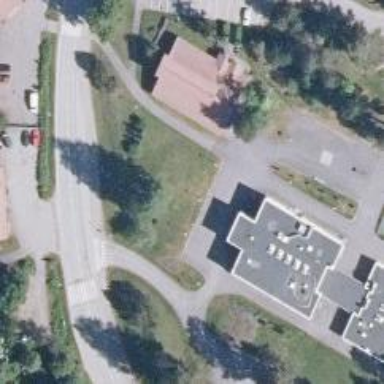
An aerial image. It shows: School building.